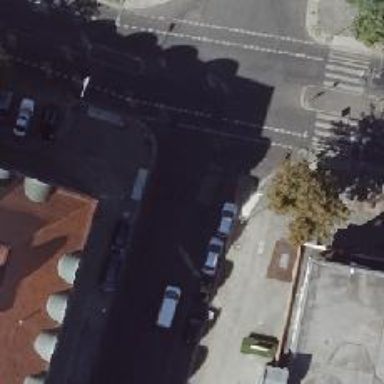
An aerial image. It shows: Unmarked road crossing.